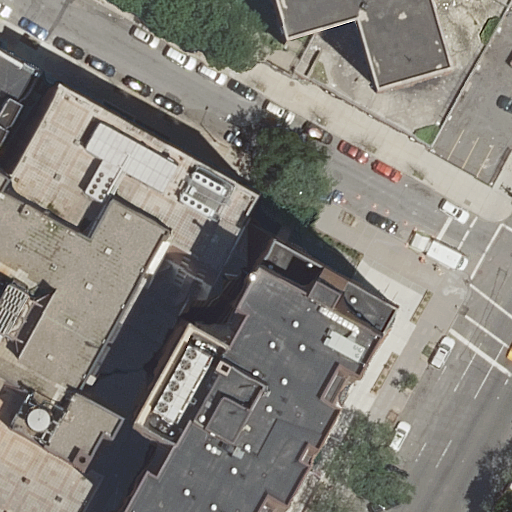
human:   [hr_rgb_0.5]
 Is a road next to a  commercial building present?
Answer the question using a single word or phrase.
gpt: no

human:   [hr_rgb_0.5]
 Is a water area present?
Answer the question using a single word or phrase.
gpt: no

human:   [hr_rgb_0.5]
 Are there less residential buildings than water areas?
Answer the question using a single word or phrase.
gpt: no

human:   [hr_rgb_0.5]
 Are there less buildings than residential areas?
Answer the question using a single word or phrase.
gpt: no

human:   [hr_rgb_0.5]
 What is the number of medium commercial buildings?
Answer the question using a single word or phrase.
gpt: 0

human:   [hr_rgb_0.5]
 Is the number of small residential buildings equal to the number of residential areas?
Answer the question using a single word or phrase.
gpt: yes

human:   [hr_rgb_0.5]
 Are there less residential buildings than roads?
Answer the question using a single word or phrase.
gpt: yes

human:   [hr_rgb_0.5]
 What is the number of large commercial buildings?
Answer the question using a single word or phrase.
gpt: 0

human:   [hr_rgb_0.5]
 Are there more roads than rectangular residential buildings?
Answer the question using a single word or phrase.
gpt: yes

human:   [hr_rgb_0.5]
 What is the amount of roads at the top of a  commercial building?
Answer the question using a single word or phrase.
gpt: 0

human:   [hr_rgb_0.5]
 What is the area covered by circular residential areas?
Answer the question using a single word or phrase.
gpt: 0m2

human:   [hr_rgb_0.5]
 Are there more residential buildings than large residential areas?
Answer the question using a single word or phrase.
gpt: yes

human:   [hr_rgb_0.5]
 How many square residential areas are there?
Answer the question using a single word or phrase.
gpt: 0

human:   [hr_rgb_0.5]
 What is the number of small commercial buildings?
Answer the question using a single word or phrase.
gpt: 0

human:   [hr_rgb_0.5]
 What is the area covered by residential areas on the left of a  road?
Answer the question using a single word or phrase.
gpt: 24m2

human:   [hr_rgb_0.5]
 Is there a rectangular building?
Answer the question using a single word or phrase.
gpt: yes

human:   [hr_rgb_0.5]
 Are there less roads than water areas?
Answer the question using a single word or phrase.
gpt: no

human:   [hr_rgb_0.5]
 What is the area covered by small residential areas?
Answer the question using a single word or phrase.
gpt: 24m2

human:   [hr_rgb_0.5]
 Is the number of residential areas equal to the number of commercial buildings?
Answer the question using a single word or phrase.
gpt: no

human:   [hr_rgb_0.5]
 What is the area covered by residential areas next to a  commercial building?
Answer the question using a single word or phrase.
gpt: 0m2

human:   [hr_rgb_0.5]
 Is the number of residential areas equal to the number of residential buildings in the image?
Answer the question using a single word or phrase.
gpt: no

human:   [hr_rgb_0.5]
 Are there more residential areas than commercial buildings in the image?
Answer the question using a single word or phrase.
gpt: yes

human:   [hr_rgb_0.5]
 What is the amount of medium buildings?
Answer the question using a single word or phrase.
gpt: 0

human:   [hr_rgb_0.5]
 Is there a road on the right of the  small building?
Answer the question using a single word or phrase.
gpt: no

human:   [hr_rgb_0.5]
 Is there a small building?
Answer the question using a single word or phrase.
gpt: yes

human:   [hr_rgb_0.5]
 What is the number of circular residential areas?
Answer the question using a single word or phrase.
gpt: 0

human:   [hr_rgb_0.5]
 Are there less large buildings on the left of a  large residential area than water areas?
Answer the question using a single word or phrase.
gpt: no

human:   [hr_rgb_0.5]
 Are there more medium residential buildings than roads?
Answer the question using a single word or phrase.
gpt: no

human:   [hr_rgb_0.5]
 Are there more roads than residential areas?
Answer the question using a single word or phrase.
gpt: yes

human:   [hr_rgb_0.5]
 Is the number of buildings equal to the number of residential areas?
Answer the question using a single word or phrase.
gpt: no

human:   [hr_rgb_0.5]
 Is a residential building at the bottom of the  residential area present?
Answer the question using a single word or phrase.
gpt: yes

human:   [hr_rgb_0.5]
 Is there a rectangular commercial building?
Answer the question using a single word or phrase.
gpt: no

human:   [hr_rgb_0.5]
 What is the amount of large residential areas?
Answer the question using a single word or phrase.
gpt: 0

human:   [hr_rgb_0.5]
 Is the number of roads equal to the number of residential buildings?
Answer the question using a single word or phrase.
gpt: no

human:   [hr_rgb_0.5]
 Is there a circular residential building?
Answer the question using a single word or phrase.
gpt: no

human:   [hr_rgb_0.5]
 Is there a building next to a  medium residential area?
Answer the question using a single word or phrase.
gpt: no